Question: I have a basic activity with an 'AutoCompleteTextView'. I am trying to use it as a Exposed Dropdown Menu [1] to pick from a list of options, as per the Material Design documentation. [2]
However, when I click the 'TextInputLayout', the dropdown does not appear - although the arrow does flip.
What have I missed?

'MainActivity.kt':
'''
class MainActivity : AppCompatActivity() {
private lateinit var binding: ActivityMainBinding
override fun onCreate(savedInstanceState: Bundle?) {
super.onCreate(savedInstanceState)
binding = ActivityMainBinding.inflate(layoutInflater)
setContentView(R.layout.activity_main) // edit, the mistake is here - see my answer.
val items = listOf("Option 1", "Option 2", "Option 3", "Option 4")
val adapter = ArrayAdapter(this, R.layout.list_item, items)
binding.positionPickerField.setAdapter(adapter)
}
}
'''
'activity_main.xml':
'''
<?xml version="1.0" encoding="utf-8"?>
<androidx.constraintlayout.widget.ConstraintLayout xmlns:android="http://schemas.android.com/apk/res/android"
xmlns:app="http://schemas.android.com/apk/res-auto"
xmlns:tools="http://schemas.android.com/tools"
android:layout_width="match_parent"
android:layout_height="match_parent"
tools:context=".MainActivity">
<com.google.android.material.textfield.TextInputLayout
android:id="@+id/menu"
style="@style/Widget.MaterialComponents.TextInputLayout.OutlinedBox.ExposedDropdownMenu"
android:layout_width="match_parent"
android:layout_height="wrap_content"
android:layout_marginLeft="16dp"
android:layout_marginRight="16dp"
android:hint="enter your starting position"
app:layout_constraintBottom_toBottomOf="parent"
app:layout_constraintLeft_toLeftOf="parent"
app:layout_constraintRight_toRightOf="parent"
app:layout_constraintTop_toTopOf="parent">
<AutoCompleteTextView
android:id="@+id/position_picker_field"
android:layout_width="match_parent"
android:layout_height="wrap_content"
android:inputType="none" />
</com.google.android.material.textfield.TextInputLayout>
</androidx.constraintlayout.widget.ConstraintLayout>
'''
'list_item.xml':
'''
<?xml version="1.0" encoding="utf-8"?>
<TextView xmlns:android="http://schemas.android.com/apk/res/android"
android:layout_width="match_parent"
android:layout_height="wrap_content"
android:ellipsize="end"
android:maxLines="1"
android:padding="16dp"
android:textAppearance="?attr/textAppearanceSubtitle1" />
'''
<URL>
<URL>
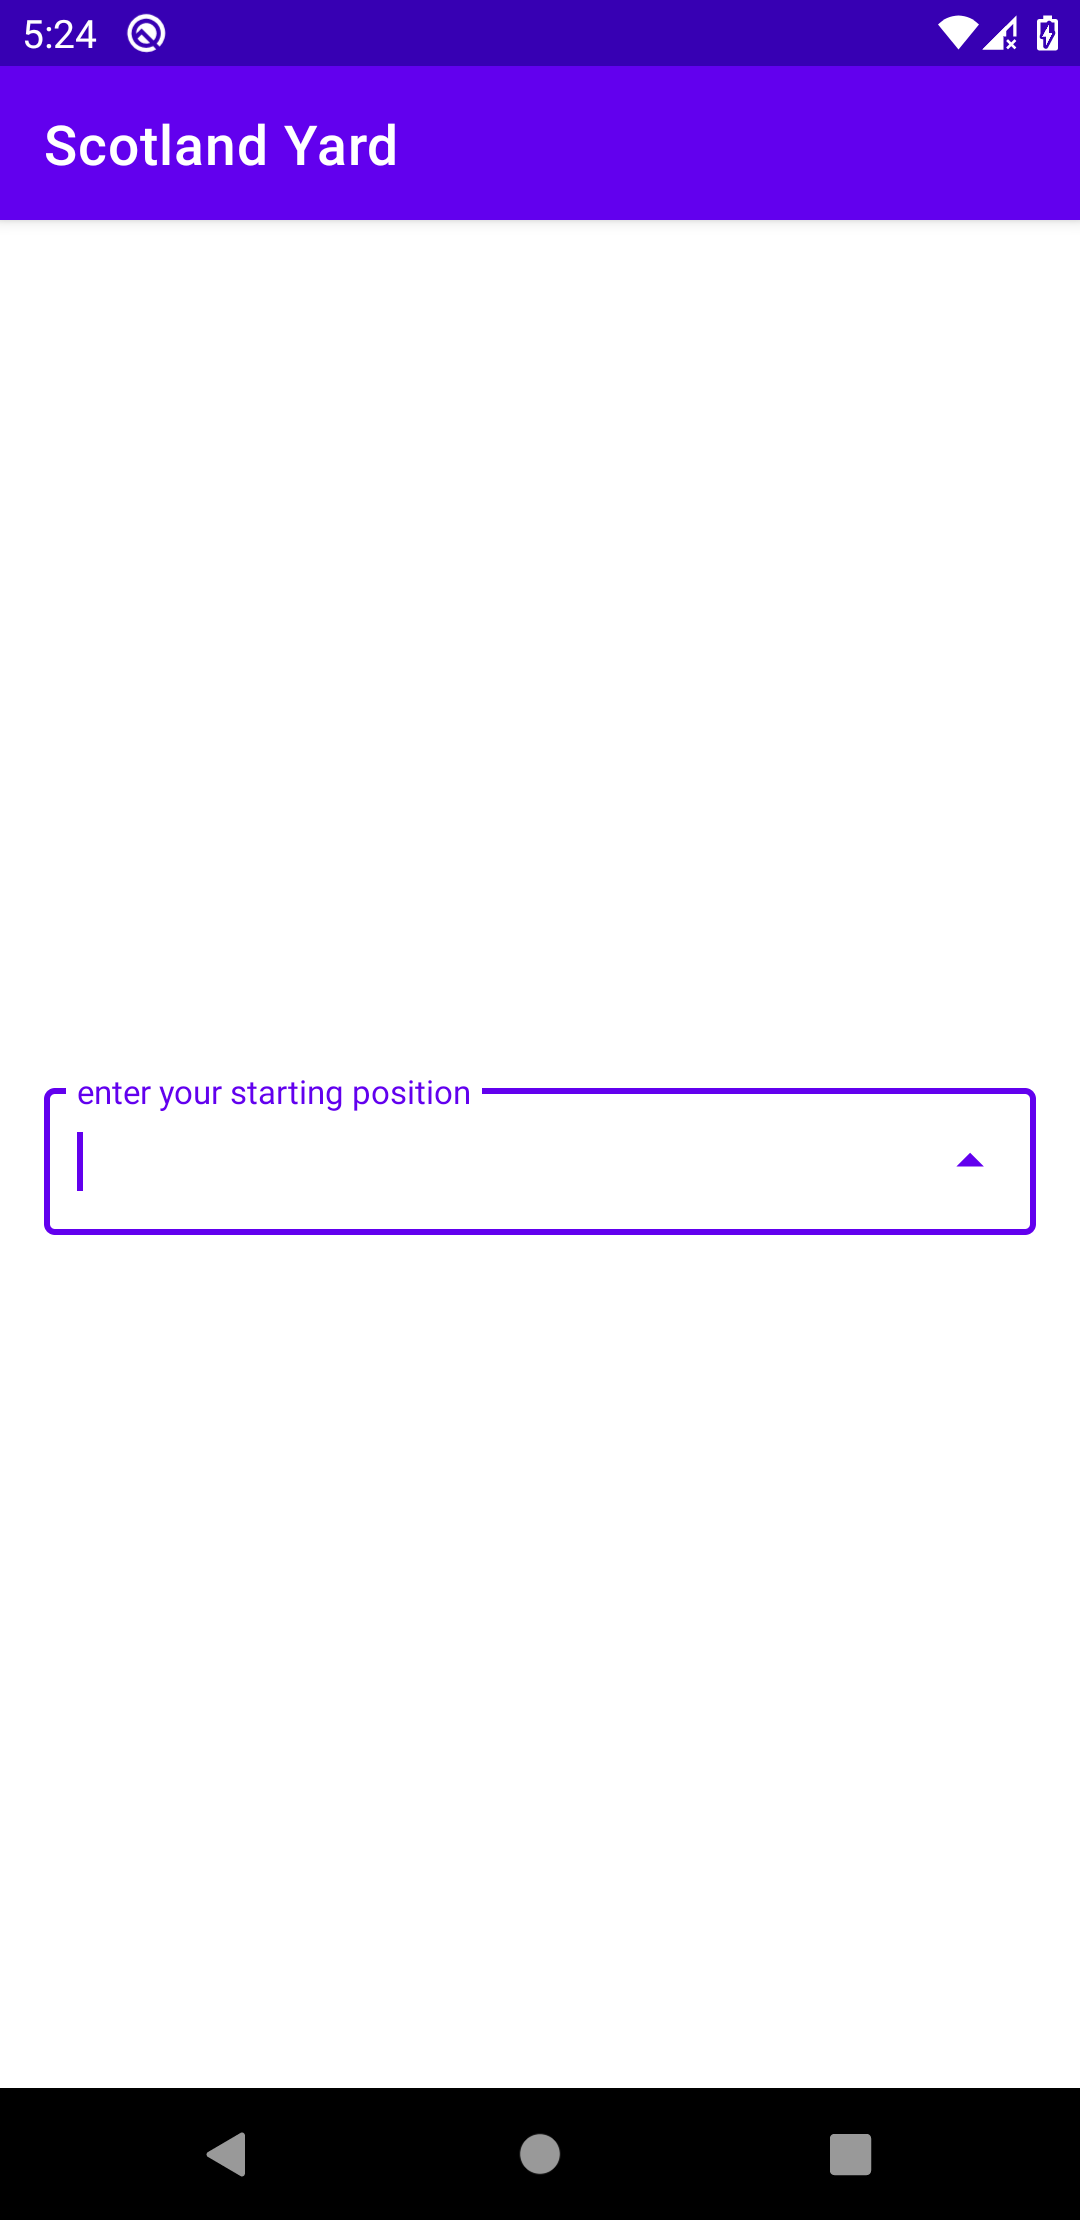
Answer: I was not setting up the viewbinding correctly.
The fix was in 'onCreate()':
'''
binding = ActivityMainBinding.inflate(layoutInflater)
val view = binding.root
setContentView(view)
'''
<URL>